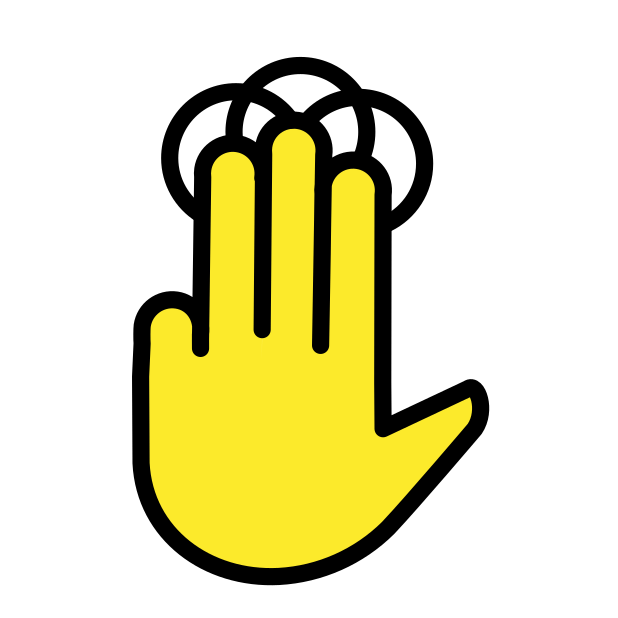
three finger operation